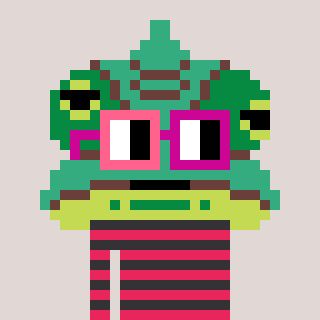
a pixel art character with square pink and red glasses, a chameleon-shaped head and a grayscale-colored body on a warm background